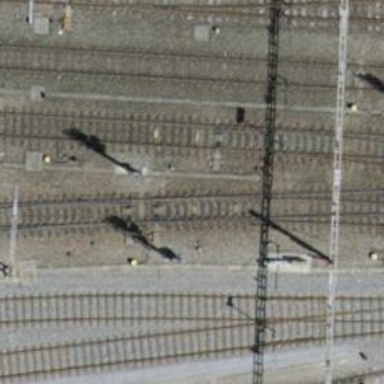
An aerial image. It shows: Railway switch.